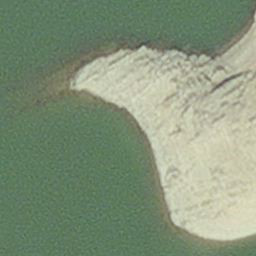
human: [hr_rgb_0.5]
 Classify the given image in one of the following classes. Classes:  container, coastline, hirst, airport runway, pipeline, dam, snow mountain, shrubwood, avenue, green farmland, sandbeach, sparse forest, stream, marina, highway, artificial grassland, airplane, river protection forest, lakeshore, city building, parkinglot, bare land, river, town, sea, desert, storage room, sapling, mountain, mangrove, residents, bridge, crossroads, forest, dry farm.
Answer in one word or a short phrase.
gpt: hirst